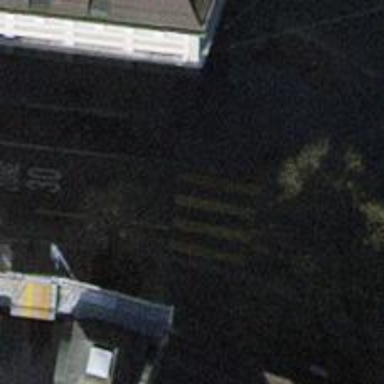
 with opposite lane cycleway on the left."